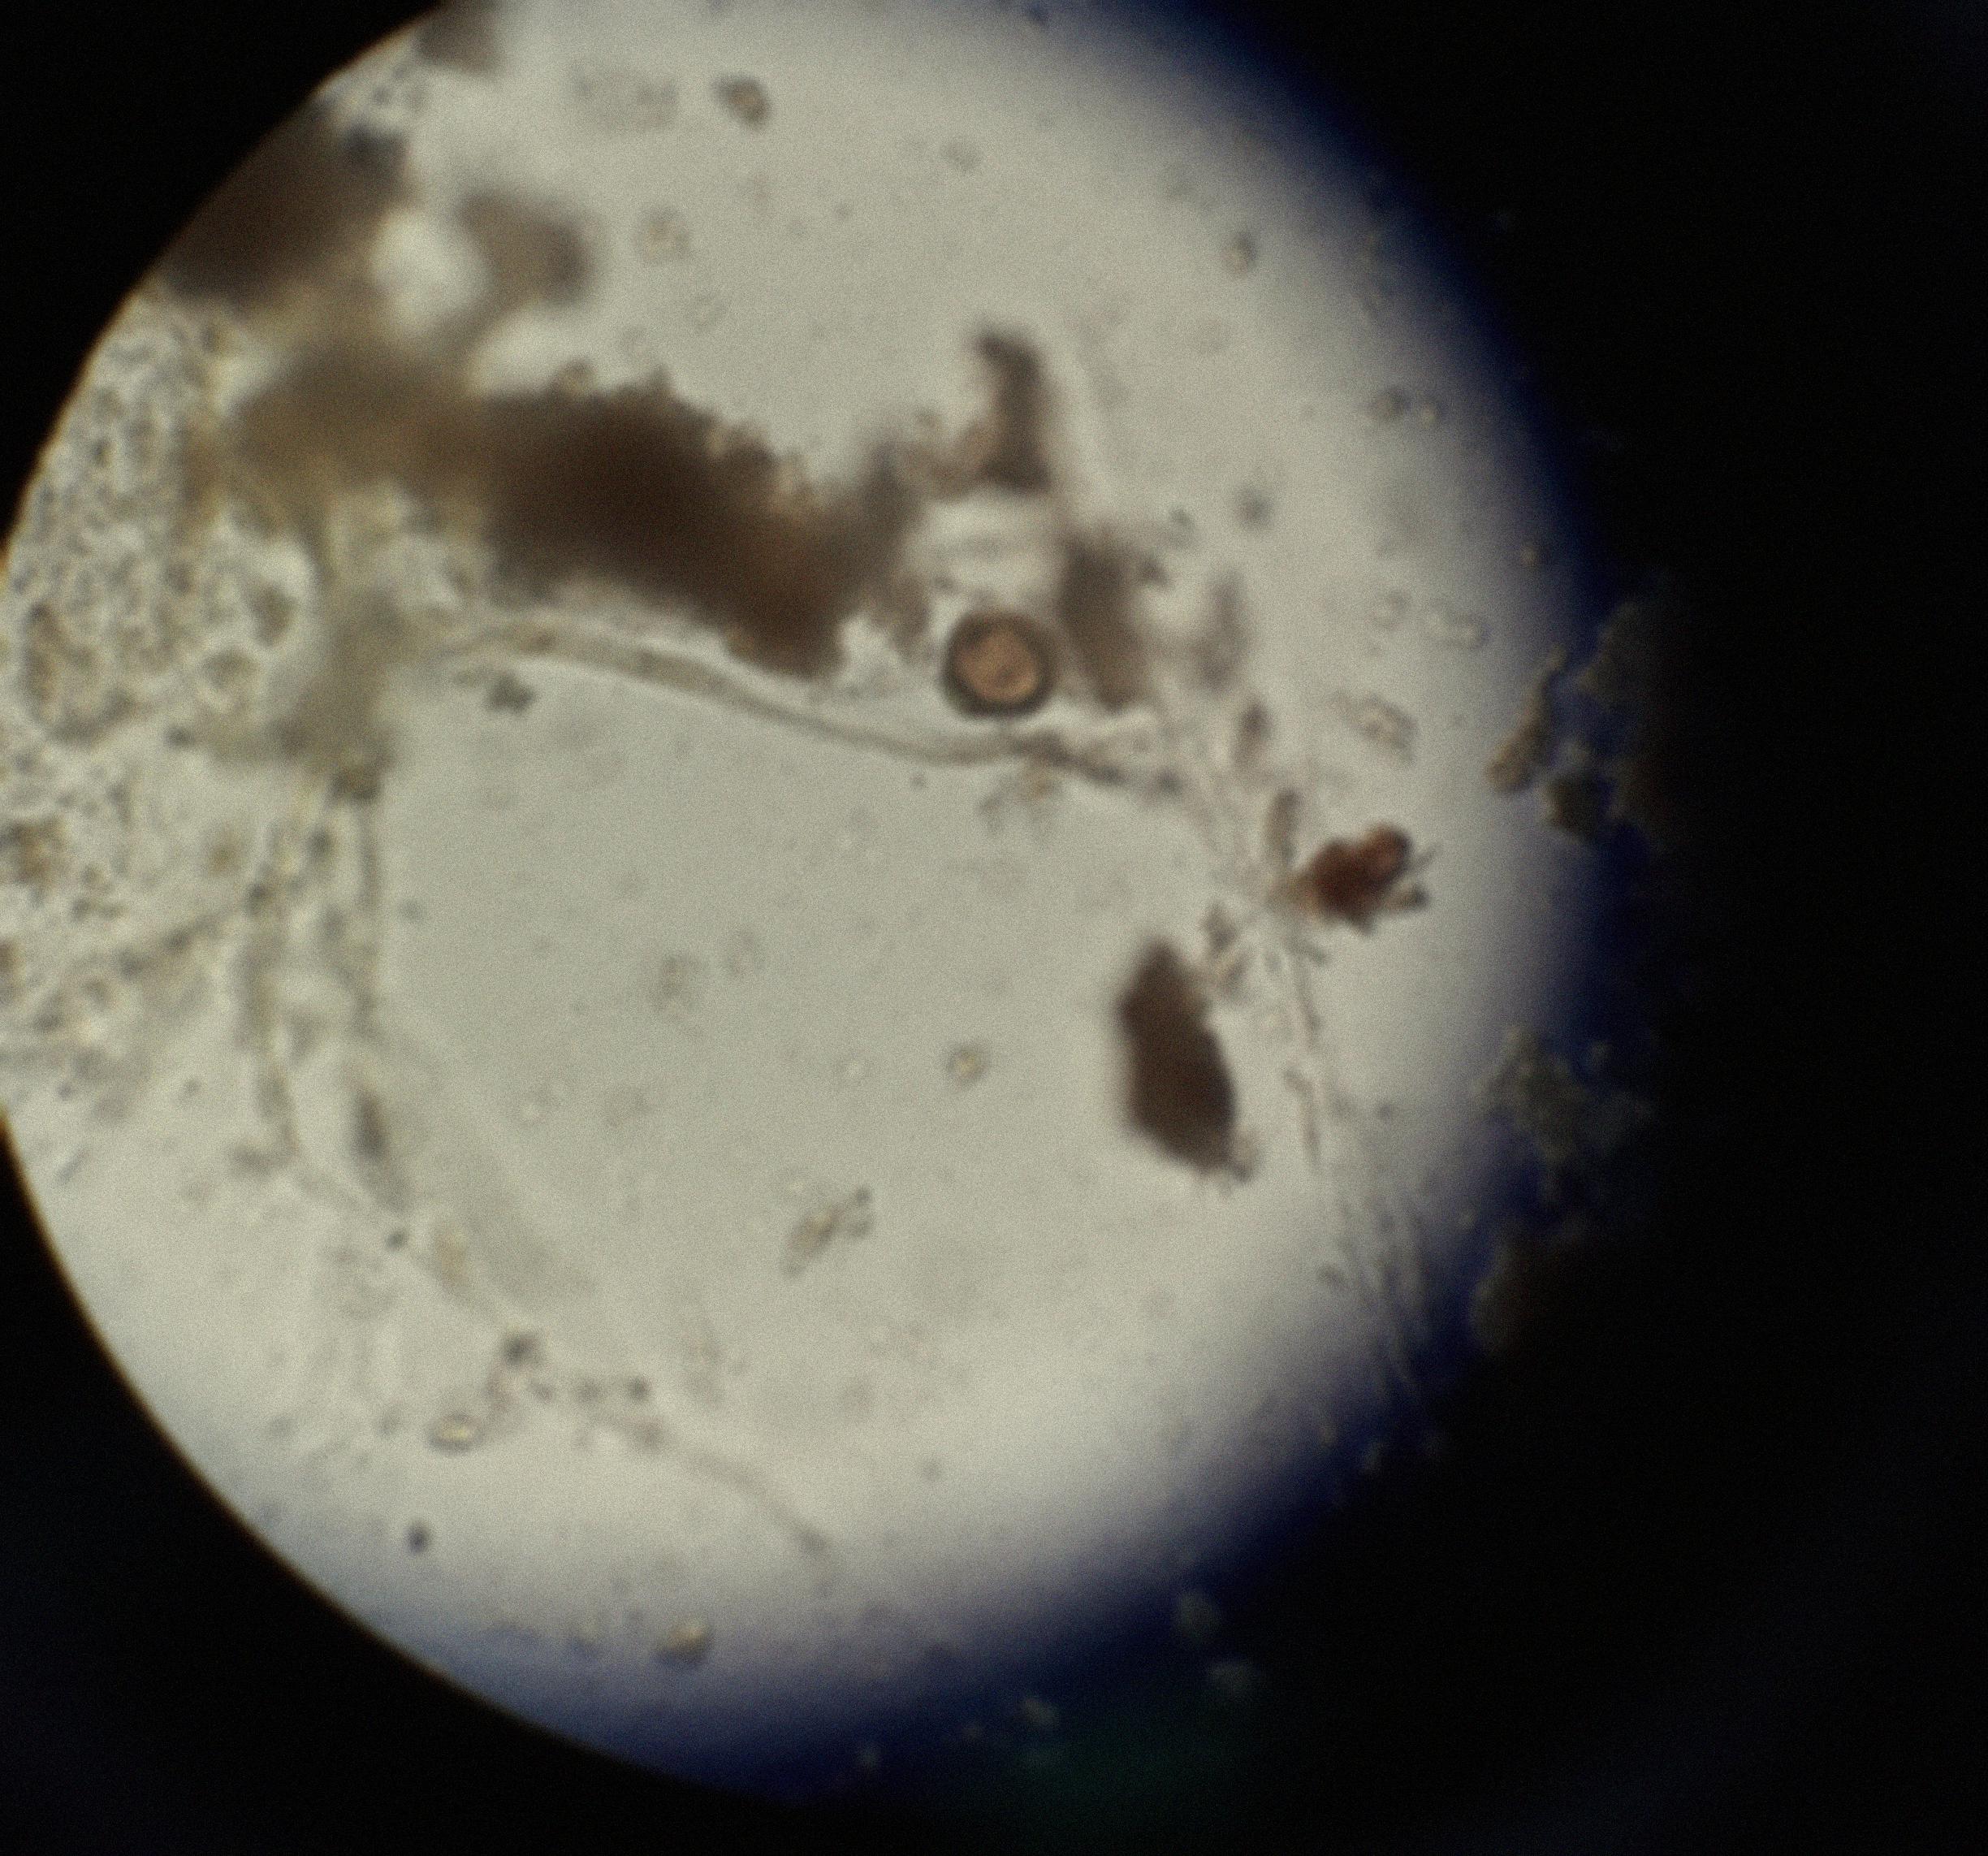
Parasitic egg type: Taenia spp. egg